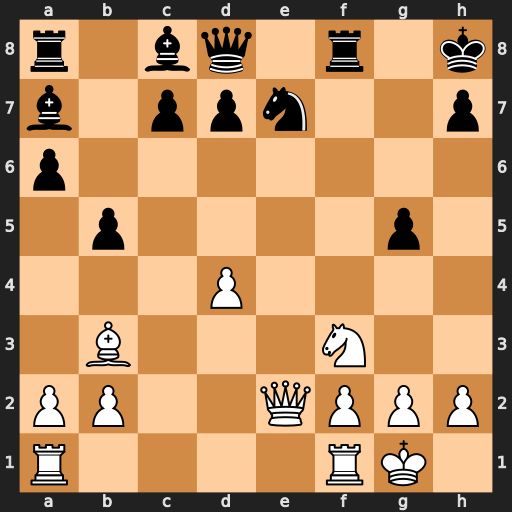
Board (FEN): r1bq1r1k/b1ppn2p/p7/1p4p1/3P4/1B3N2/PP2QPPP/R4RK1
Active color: w
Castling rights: -
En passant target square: -
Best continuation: Qe5+ Rf6 Qxf6#